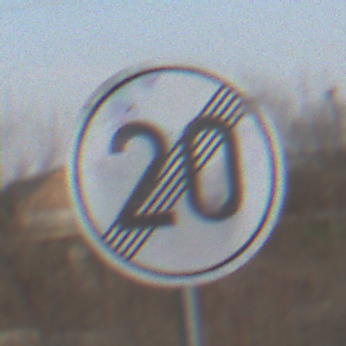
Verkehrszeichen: EndeGeschwindigkeit20
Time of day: SunriseSunset
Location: Outdoor (Suburban)
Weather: PartlyCloudy
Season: Winter
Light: Natural